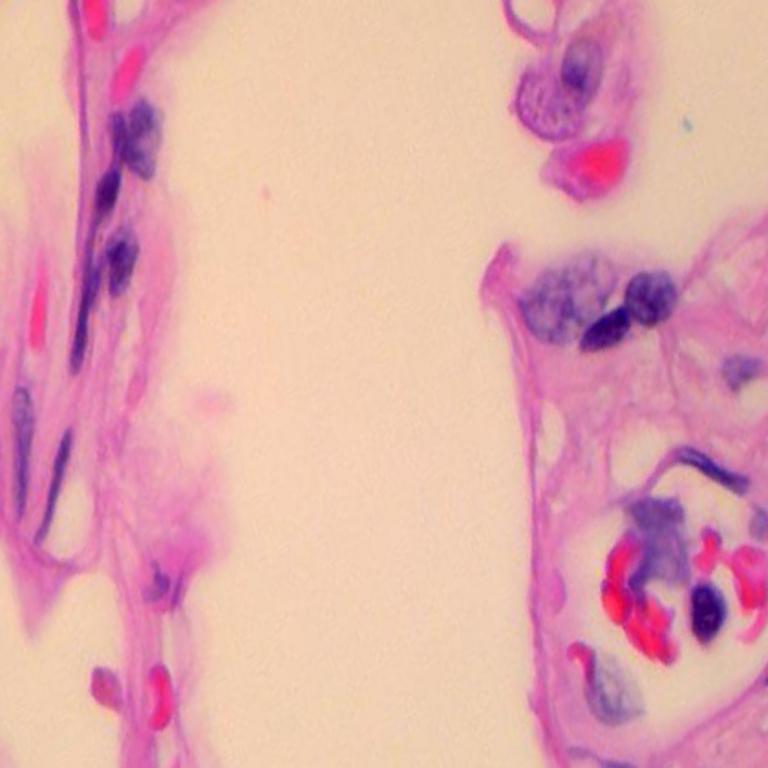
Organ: lung
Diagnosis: benign